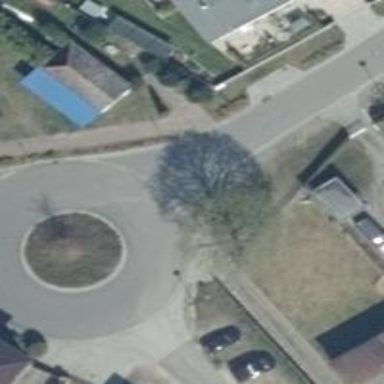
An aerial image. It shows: Sidewalk.